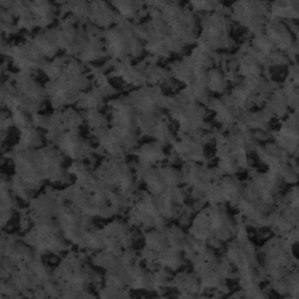
Label: frost